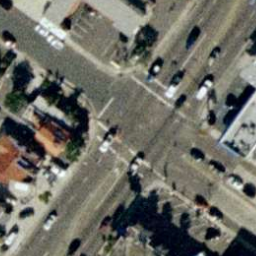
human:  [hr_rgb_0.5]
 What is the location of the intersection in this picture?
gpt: diagonal